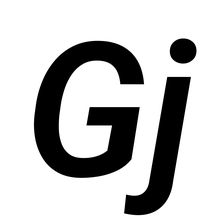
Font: Roboto-Italic_SemiBold_Italic